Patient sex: M
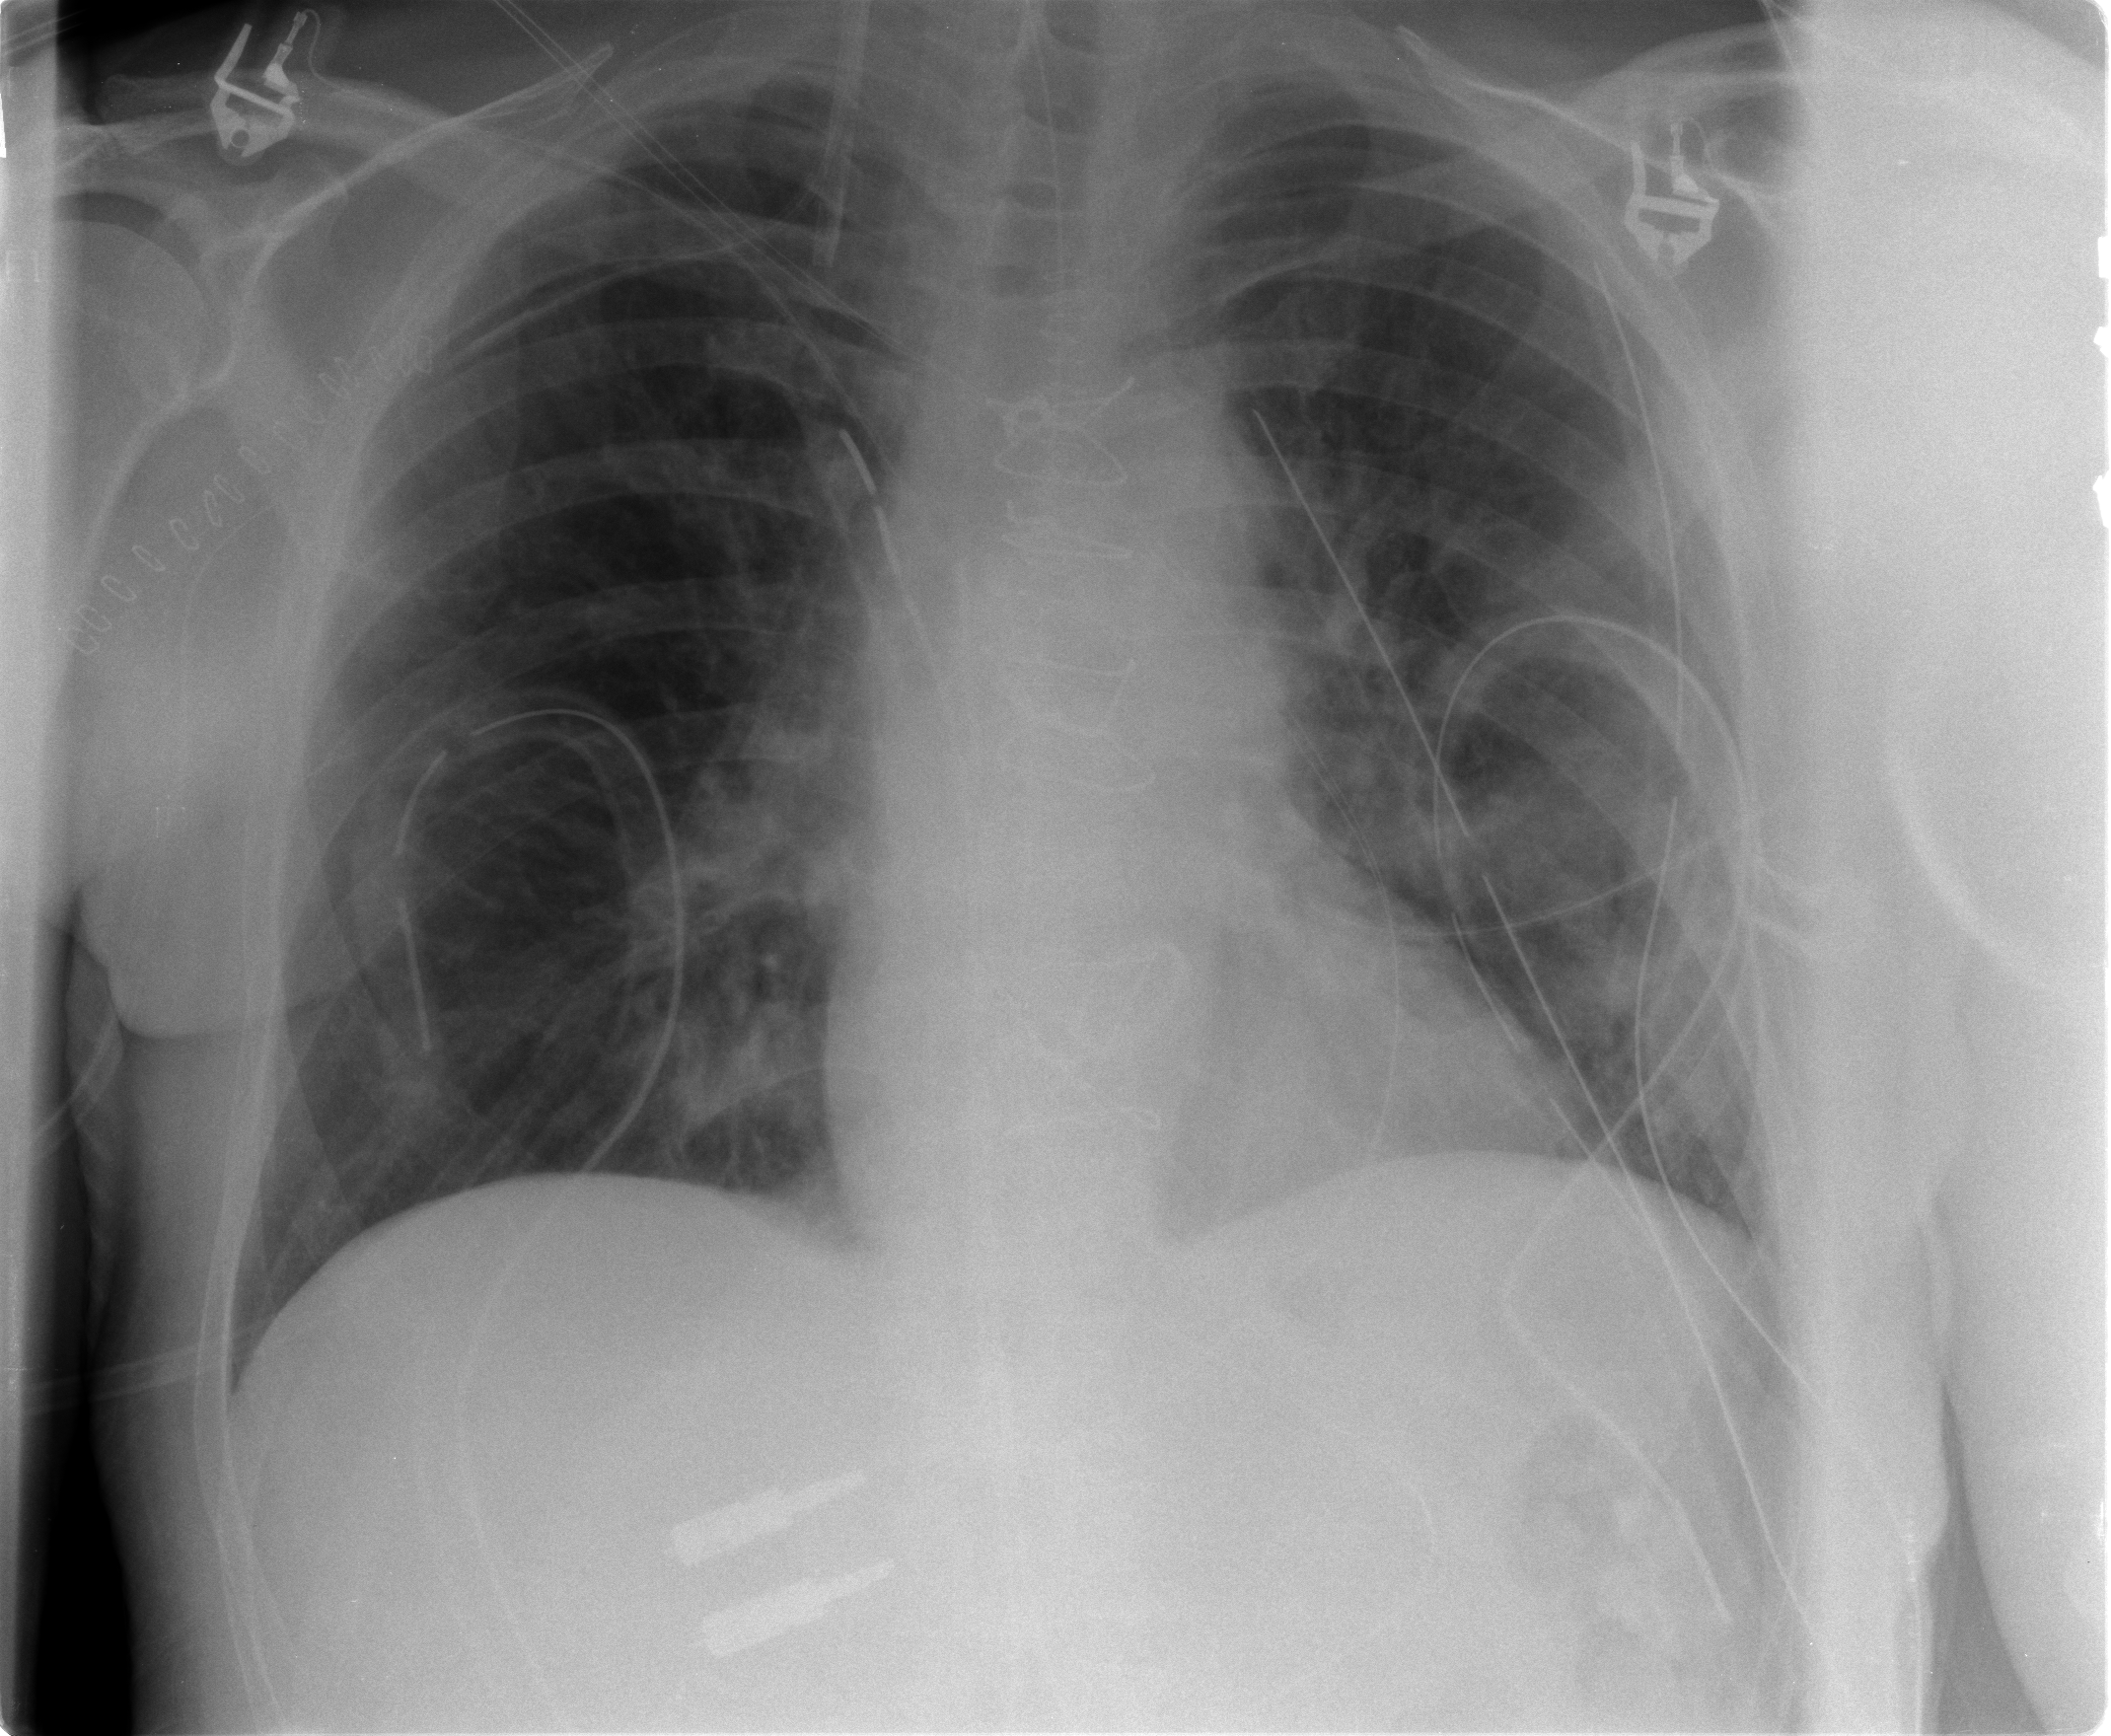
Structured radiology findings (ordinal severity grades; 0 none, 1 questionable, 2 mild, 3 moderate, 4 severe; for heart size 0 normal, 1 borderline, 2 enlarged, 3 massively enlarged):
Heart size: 0
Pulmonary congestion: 2
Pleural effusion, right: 0
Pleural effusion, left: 0
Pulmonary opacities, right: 1
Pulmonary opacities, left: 2
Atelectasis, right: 2
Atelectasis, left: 3